【题型】解答题　【知识点】平面几何　【难度】easy
如图所示, 在等腰三角形 $ABC$ 中, $AB = AC$, 点 $E$, $F$ 在线段 $BC$ 上, $CE = BF$, 点 $Q$ 在线段 $AB$ 上, 且 $AE^2 = AQ \cdot AB$。

求证：

(1) $\angle CAE = \angle BAF$；

(2) $\triangle ACE \sim \triangle AFQ$。
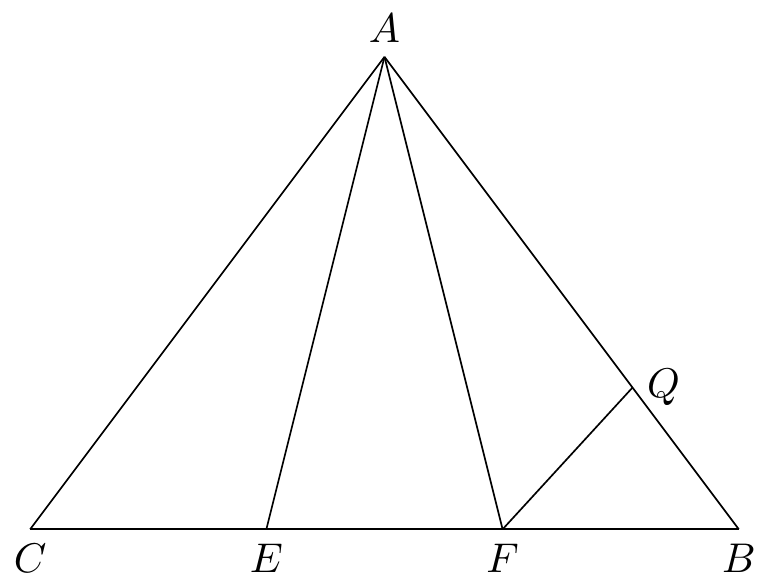
【解答】
证明：
(1) $\because AB = AC$,

$\therefore \angle B = \angle C$,

在 $\triangle ACE$ 和 $\triangle ABF$ 中,

$\begin{cases}
AC = AB, \\
\angle C = \angle B, \\
CE = BF
\end{cases}$

$\therefore \triangle ACE \sim \triangle ABF$ (SAS),

$\therefore \angle CAE = \angle BAF$；

(2)

$\because \triangle ACE \sim \triangle ABF$,

$\therefore AE = AF$, $\angle CAE = \angle BAF$,

$\because AE^2 = AQ \cdot AB$, $AC = AB$,

$\therefore \frac{AE}{AQ} = \frac{AB}{AE}$, 即 $\frac{AE}{AQ} = \frac{AC}{AF}$,

$\therefore \triangle ACE \sim \triangle AFQ$。